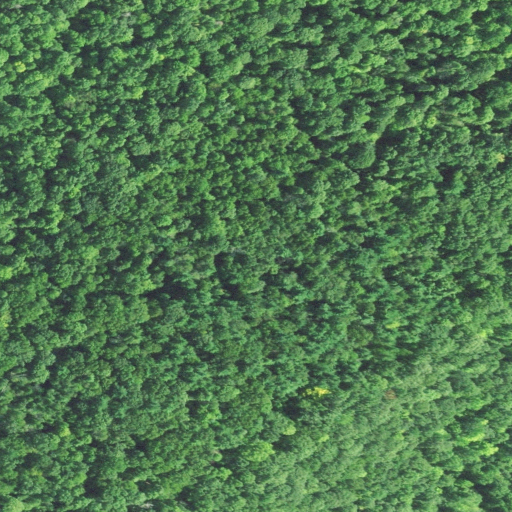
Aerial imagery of mountain in Connecticut named Dean Hill containing deciduous forest and mixed forest